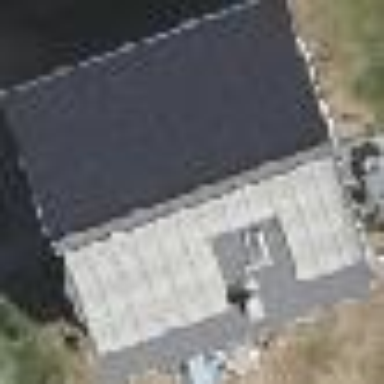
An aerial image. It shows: Residential building with gabled roof made of black roof tiles.